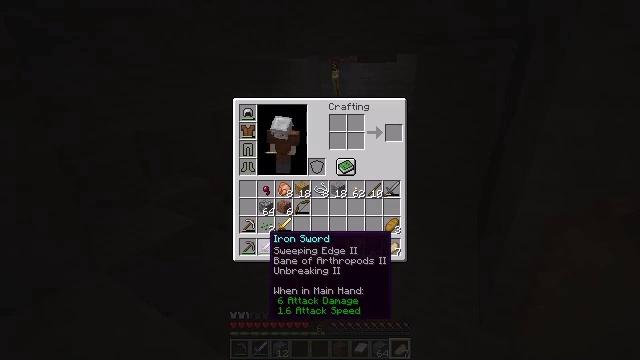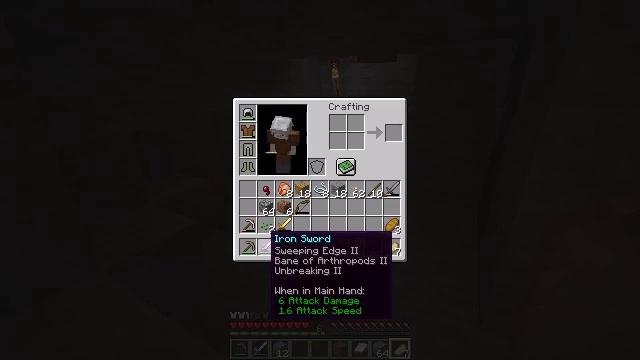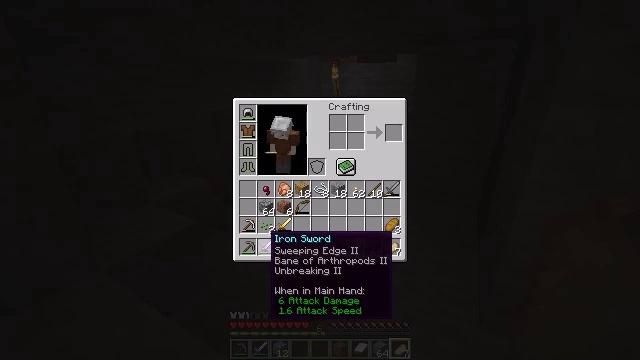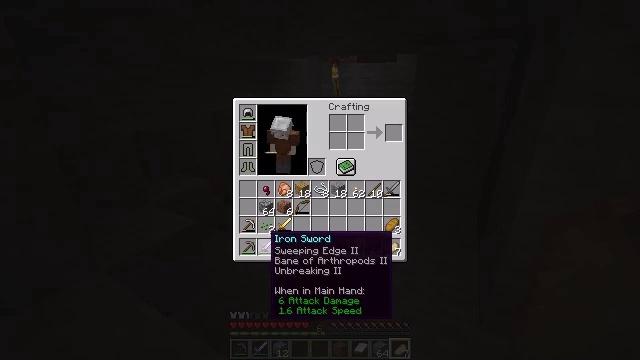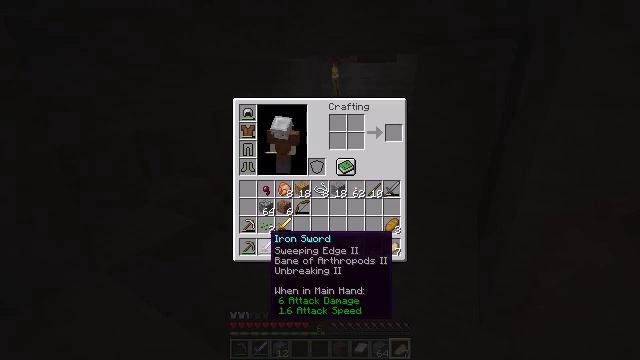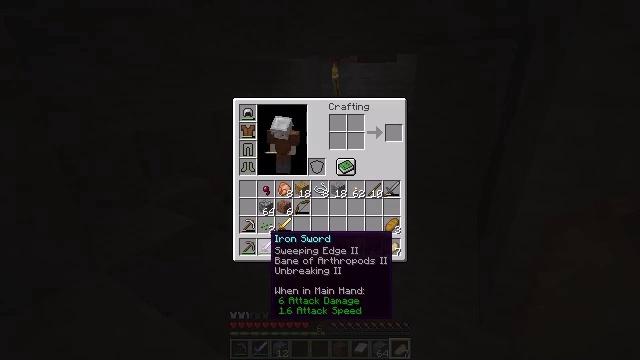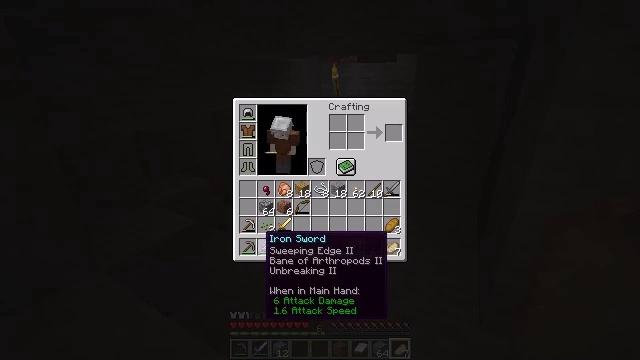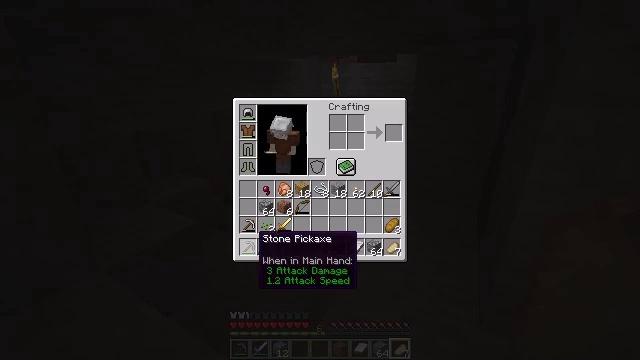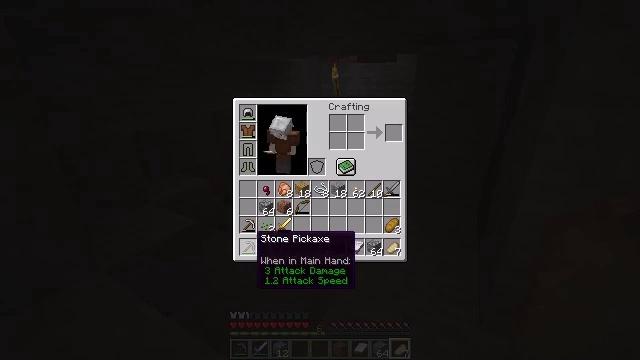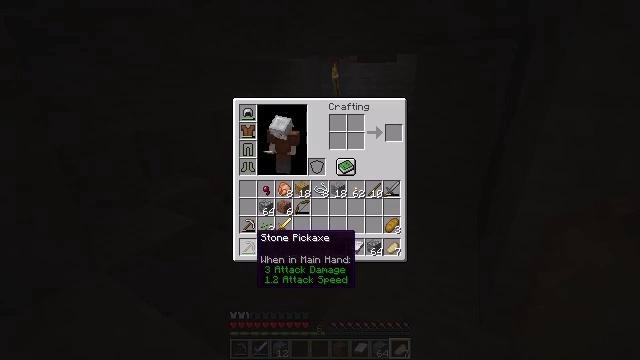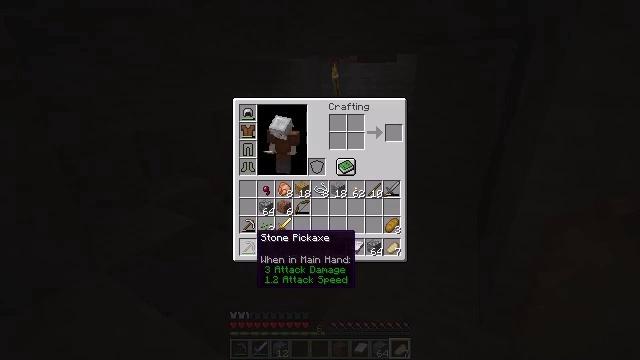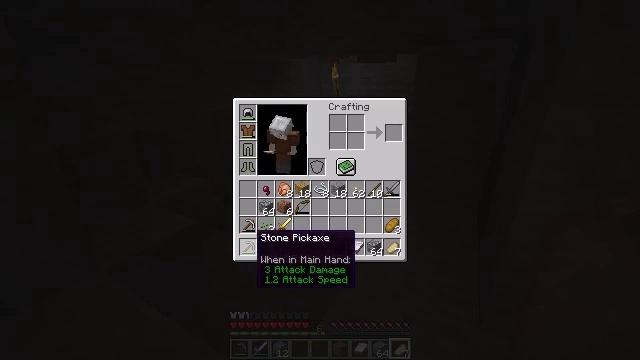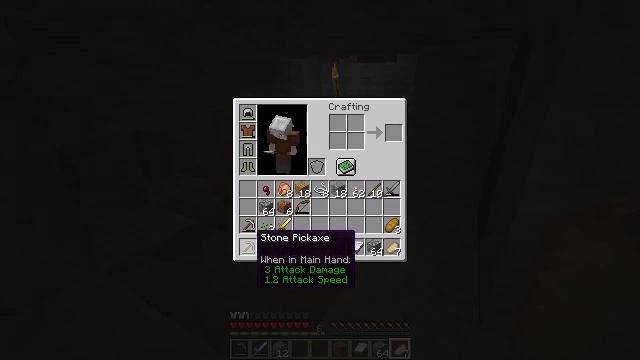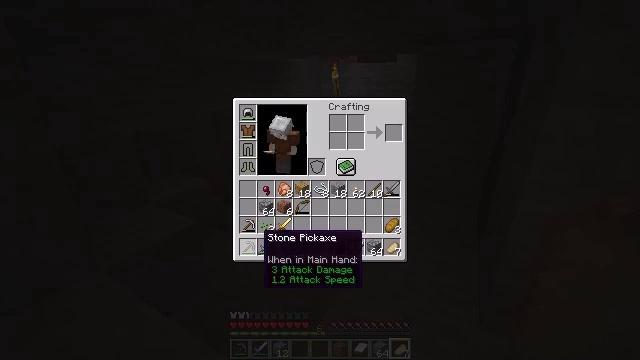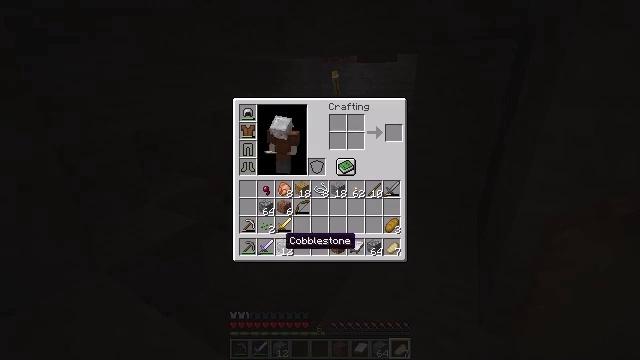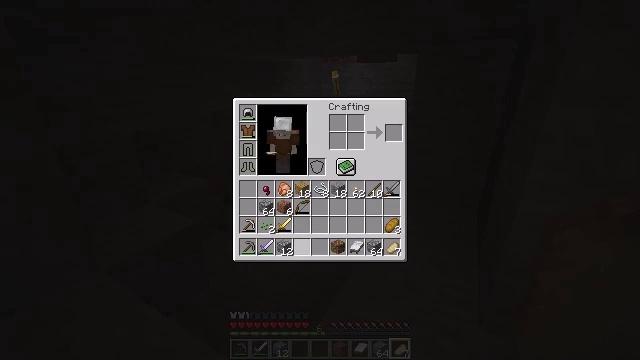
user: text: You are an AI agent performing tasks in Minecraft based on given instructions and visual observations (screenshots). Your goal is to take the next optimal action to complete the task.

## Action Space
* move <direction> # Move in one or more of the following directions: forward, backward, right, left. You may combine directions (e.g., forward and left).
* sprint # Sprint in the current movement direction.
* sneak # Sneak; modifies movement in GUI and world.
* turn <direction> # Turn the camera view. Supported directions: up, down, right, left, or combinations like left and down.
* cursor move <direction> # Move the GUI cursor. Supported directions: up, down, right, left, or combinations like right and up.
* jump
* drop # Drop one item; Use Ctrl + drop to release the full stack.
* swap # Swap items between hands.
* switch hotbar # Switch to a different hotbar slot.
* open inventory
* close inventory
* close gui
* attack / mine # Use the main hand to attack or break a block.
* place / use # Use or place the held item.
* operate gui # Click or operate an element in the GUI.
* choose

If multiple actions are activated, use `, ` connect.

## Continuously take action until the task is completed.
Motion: motion action
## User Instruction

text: Remove layers of soul soil.
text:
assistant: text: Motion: no_op
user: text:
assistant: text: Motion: no_op
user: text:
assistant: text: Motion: no_op
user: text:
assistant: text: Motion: no_op
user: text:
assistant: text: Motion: no_op
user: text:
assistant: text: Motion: no_op
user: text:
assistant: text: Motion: cursor move left
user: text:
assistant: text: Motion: no_op
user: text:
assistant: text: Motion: no_op
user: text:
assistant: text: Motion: no_op
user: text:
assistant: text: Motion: no_op
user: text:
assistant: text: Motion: no_op
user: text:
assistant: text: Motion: cursor move right
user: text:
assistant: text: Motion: cursor move right
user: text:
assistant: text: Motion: cursor move right
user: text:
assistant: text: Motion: no_op
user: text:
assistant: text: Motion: cursor move right
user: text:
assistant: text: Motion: no_op
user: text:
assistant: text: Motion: no_op
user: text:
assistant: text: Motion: no_op
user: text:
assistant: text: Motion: no_op
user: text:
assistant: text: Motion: no_op
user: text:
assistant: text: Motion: no_op
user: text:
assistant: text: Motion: no_op
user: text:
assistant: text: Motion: no_op
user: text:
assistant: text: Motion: cursor move left
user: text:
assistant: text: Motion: no_op
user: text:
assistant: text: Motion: no_op
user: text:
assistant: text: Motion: no_op
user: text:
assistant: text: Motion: no_op